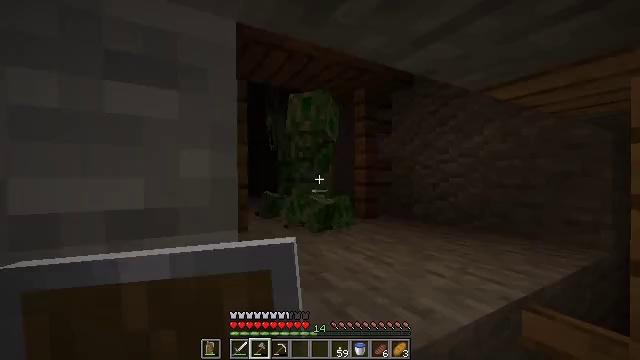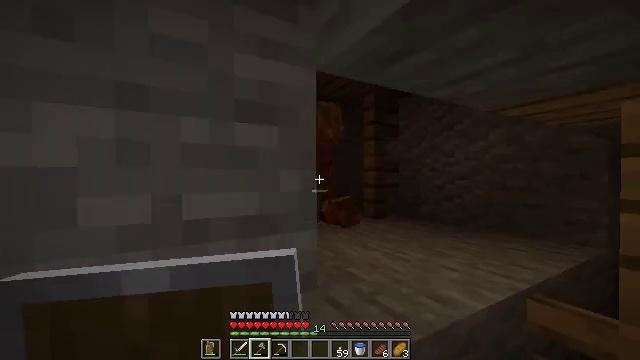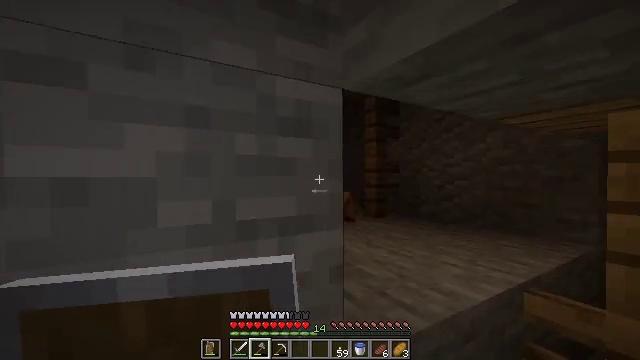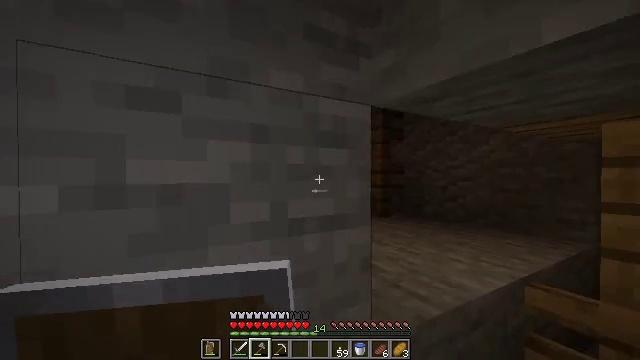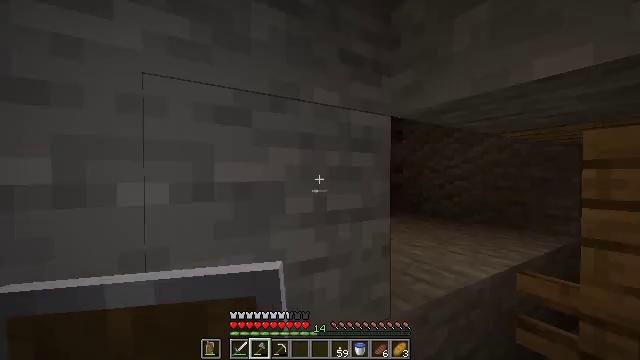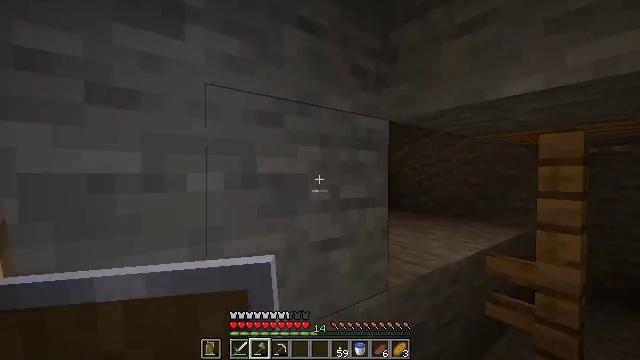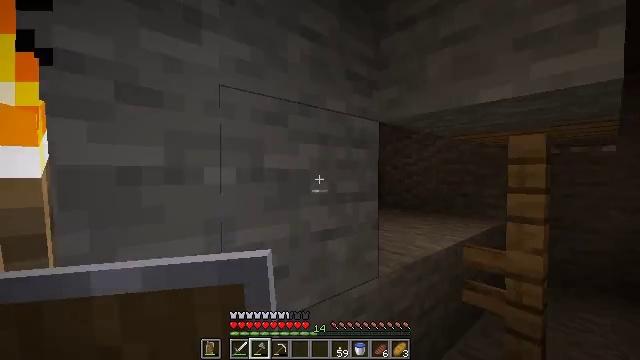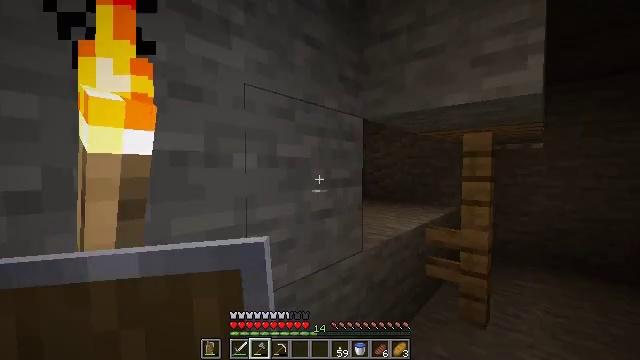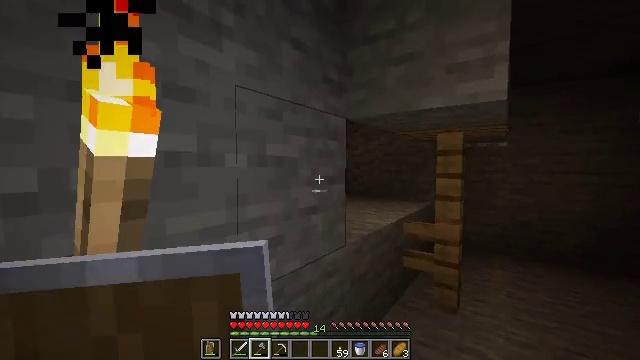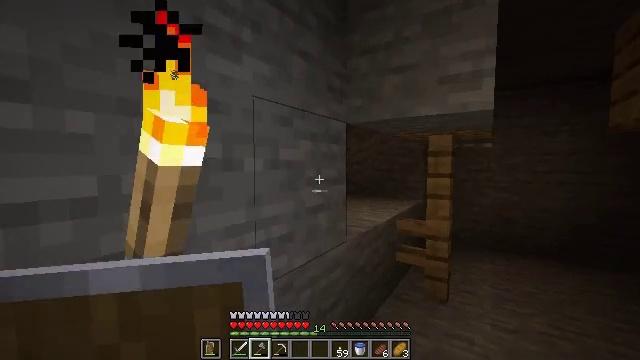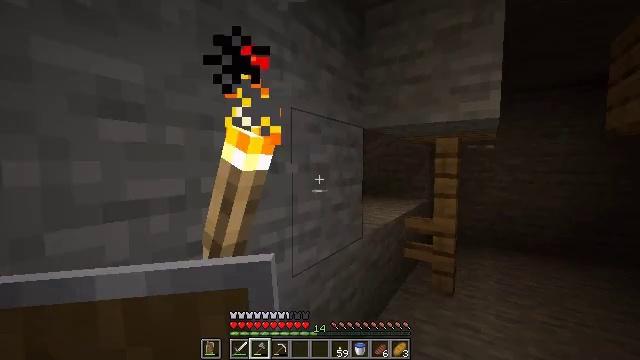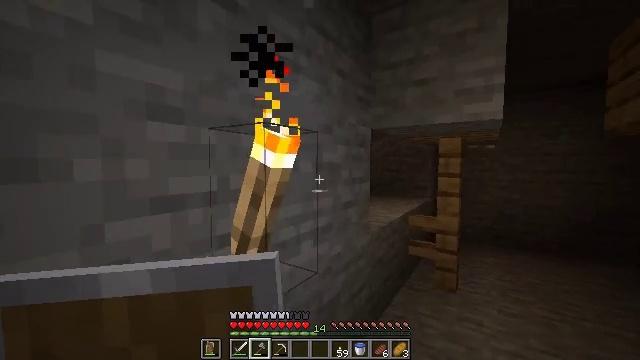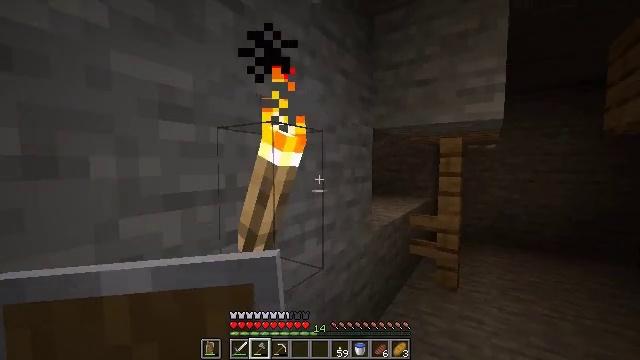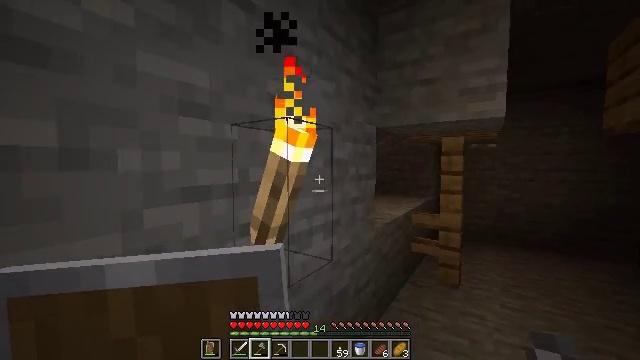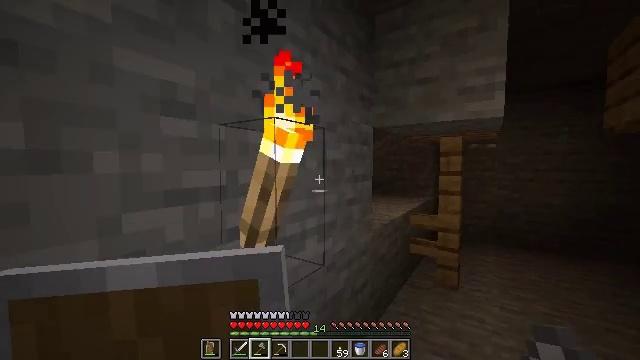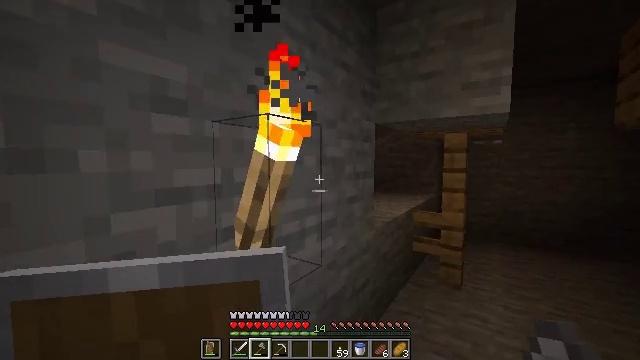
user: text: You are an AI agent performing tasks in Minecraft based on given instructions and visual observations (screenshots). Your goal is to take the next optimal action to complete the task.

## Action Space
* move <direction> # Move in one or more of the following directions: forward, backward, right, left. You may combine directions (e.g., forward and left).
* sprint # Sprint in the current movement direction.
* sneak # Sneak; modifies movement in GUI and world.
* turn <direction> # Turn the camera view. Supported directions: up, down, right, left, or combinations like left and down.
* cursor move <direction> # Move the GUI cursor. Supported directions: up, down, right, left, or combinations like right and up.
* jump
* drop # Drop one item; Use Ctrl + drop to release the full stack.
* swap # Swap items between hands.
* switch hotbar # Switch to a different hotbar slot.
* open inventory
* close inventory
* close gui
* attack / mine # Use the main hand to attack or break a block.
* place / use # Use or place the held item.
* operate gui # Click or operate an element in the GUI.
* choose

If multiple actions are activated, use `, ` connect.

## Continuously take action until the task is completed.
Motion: motion action
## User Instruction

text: Kill a creeper.
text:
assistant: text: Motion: move back and move left
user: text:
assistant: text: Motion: move back and move left
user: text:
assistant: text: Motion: move back and move left
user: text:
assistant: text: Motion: move back and move left, turn right
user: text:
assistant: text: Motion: move back and move left, turn right
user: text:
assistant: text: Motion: move back and move left, turn right
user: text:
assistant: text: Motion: move back and move left, turn right and down
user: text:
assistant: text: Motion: move back and move left, turn right
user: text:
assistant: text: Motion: move back and move left, turn right
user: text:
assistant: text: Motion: no_op
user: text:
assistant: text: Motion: no_op
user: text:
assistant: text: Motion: no_op
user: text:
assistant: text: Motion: no_op
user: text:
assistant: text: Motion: move forward and move right
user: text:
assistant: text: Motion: move forward and move right
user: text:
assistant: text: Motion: move forward and move right
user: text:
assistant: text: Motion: move forward and move right
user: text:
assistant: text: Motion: move forward and move right, turn left
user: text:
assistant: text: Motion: move forward and move right, turn left
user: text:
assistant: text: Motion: move forward and move right, turn left
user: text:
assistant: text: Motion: move forward and move right, turn left
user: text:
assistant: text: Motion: move forward and move right, turn left
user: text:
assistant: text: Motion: move forward and move right, turn left
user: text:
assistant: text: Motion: move forward and move right, turn left
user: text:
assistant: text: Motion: move forward and move right, turn left
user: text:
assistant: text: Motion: move right, turn left
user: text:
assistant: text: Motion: move right
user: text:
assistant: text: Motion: turn up
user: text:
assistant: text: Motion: attack / mine
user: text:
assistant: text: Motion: move left, turn up, attack / mine